Question: I am just looking at setting a up a custom UIViewController programatically (see code below) and I am just curious about the white line I am getting at the bottom of the display, I don't see this when I create the view using a NIB in InterfaceBuilder. Is it just a case of offsetting the frame down by the height of the status bar or am I missing something else?
# EDIT:
Found it:
viewController.view.frame = CGRectMake(0.0,20.0,320.0,460.0);
'''
- (BOOL)application:(UIApplication *)application didFinishLaunchingWithOptions:(NSDictionary *)launchOptions {
MyController *tempController = [[MyController alloc] init];
[self setMyController:tempController];
[window addSubview:[myController view]];
[window makeKeyAndVisible];
return YES;
}
'''

Much appreciated ...
Gary
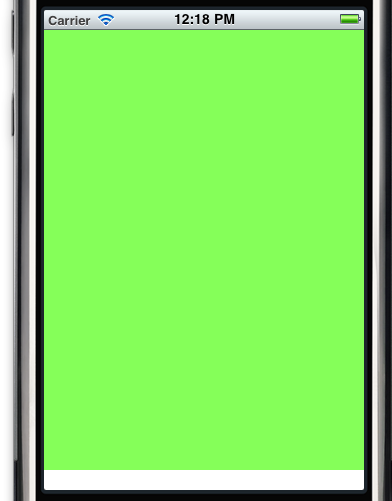
Answer: You could try setting up the frame of your controller's view to see what happens:
'''
tempController.view.frame = CGRectMake(0, 0, 320, 480);
'''
By the way, you have a probable memory leak in your method (that should be catched by clang if you enable it).